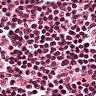
Metastatic tissue present: no